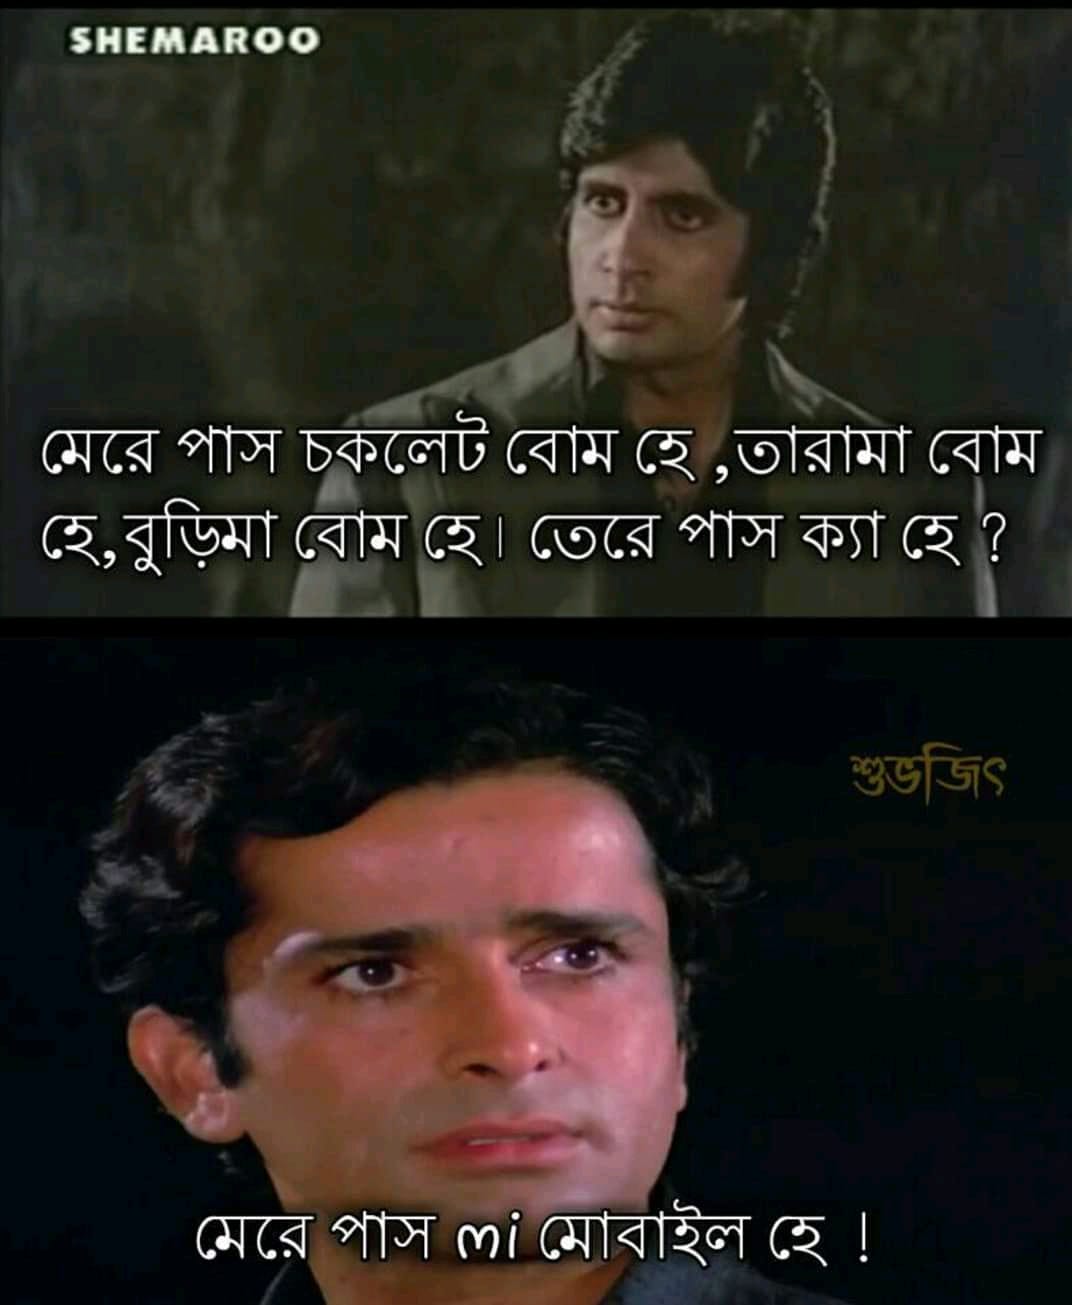
Caption: মেরে পাস চকলেট বোম হে , তারামা বোমা হে , বুড়িমা বোম হে । তেরে পাস ক্যা হে ?    মেরে পাস mi মোবাইল হে !
Label: non-hate